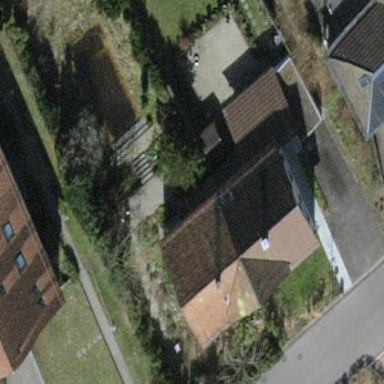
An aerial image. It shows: Semidetached house with tiled roof.